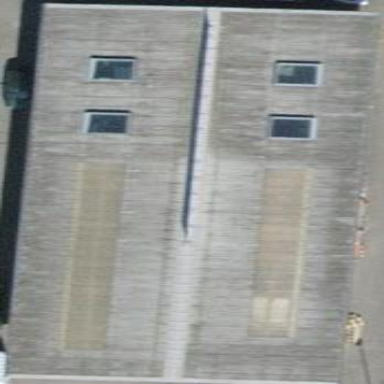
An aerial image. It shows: Industrial building.